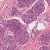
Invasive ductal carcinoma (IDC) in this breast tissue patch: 0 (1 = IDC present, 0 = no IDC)